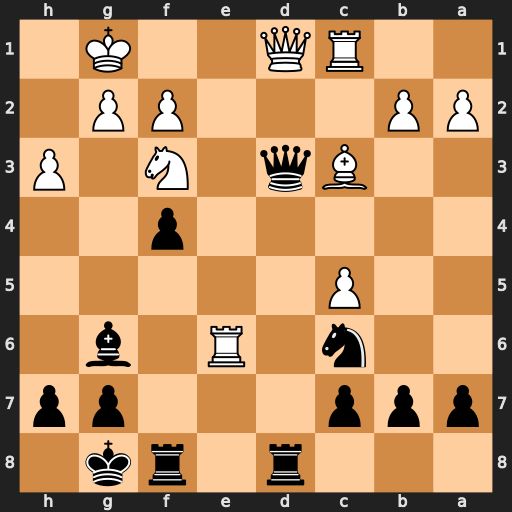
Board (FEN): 3r1rk1/ppp3pp/2n1R1b1/2P5/5p2/2Bq1N1P/PP3PP1/2RQ2K1
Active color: b
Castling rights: -
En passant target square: -
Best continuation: Qxd1+ Rxd1 Rxd1+